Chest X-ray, PA view. Patient: 39 years old, sex F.
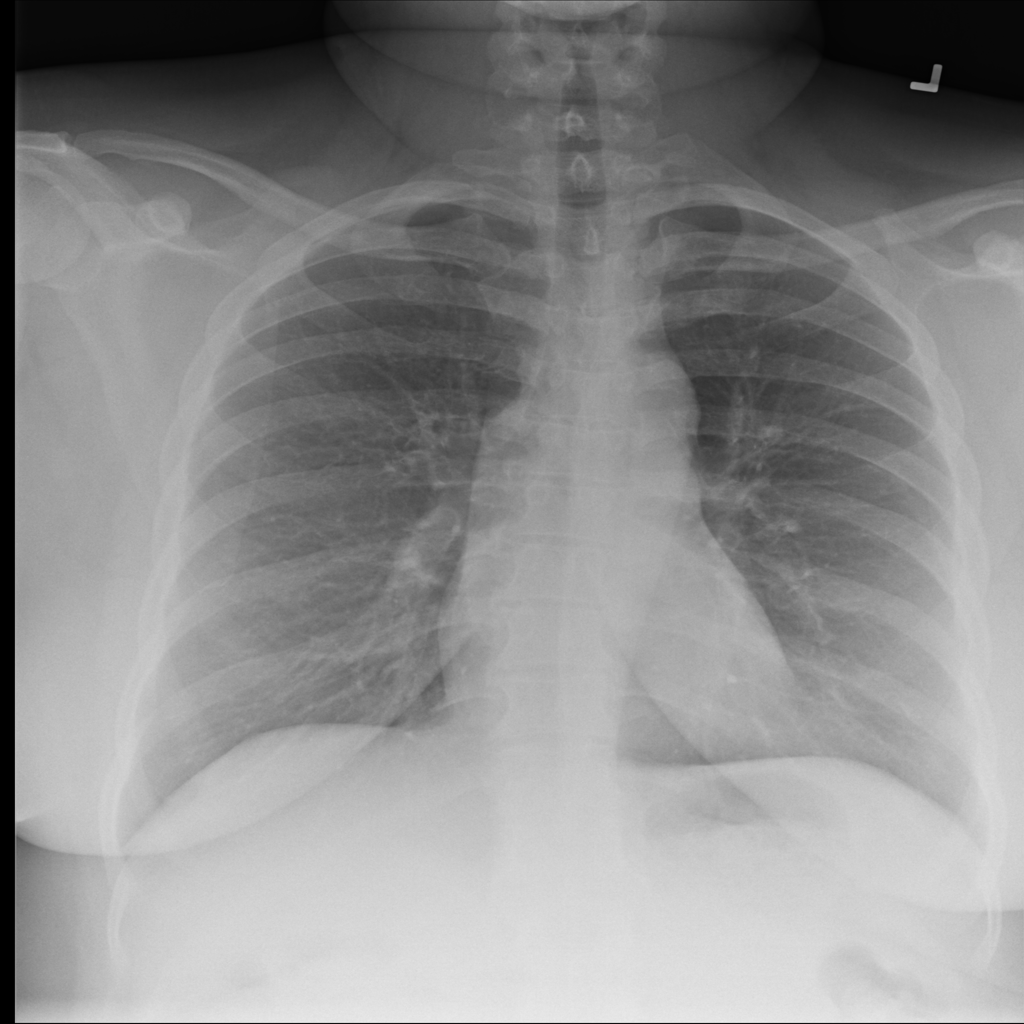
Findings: No Finding